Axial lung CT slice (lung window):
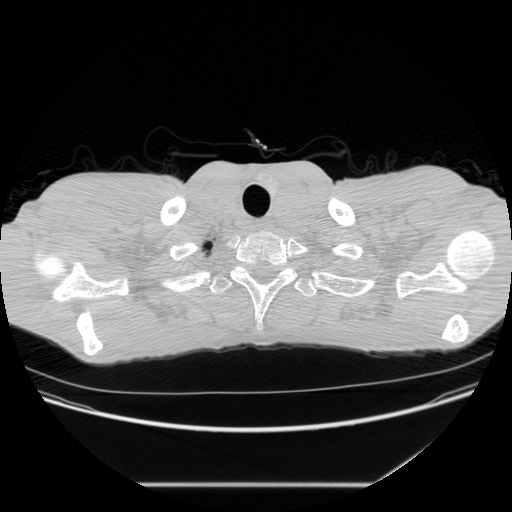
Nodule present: no